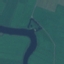
Label: River